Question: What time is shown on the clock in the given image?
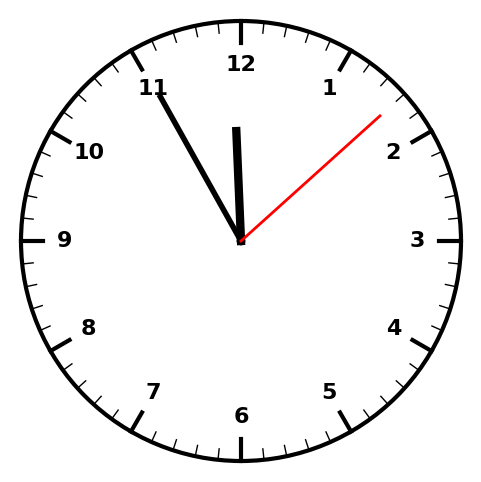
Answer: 11:55:08